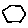
Label: hexagon